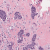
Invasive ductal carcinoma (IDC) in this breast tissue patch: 1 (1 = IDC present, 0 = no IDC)